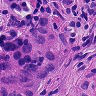
Metastatic tissue present: yes